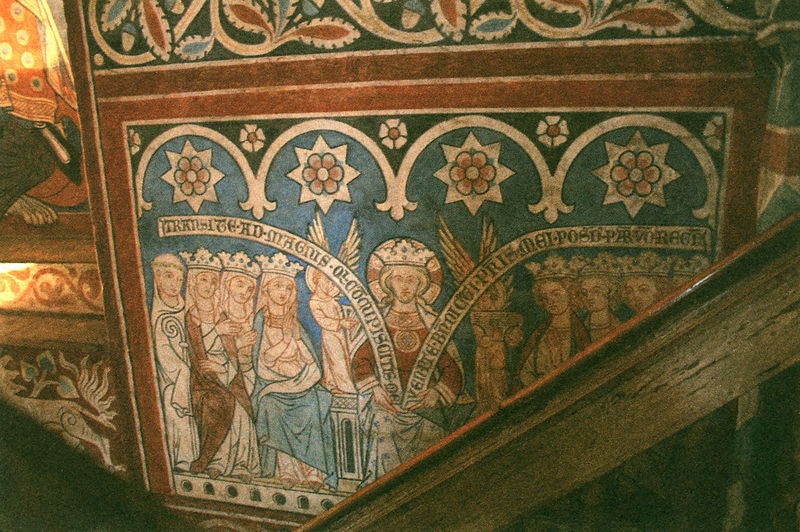
Titel: Nonnenchor
Institution: Wienhausen, Kloster
Schlagwörter: blau, blätter, weiß, blumen, braun, holz, blüten, rot, malerei, kirche, schrift, ornamente, bögen, sterne, text, christus, jesus, mittelalter, heilige, kronen, latein, eichel